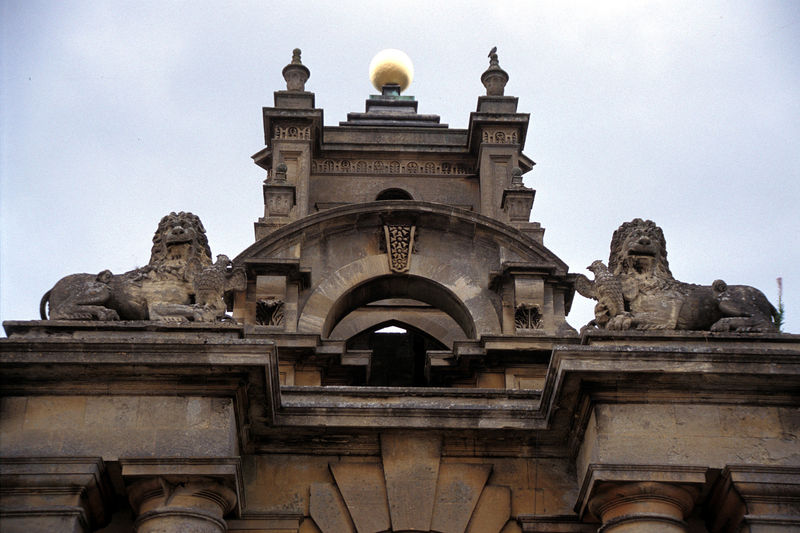
Titel: Tor zum östlichen Wirtschaftshof vom Haupthof, Turmaufbau mit zwei Allegorien des britischen Sieges über Frankreich
Künstler: John Vanbrugh
Standort: Woodstock, Oxfordshire
Institution: Blenheim Palace
Schlagwörter: adler, blau, blätter, himmel, vogel, wolken, braun, bunt, grau, säule, säulen, dach, gebäude, haus, wolke, ornament, profile, architektur, barock, stein, vögel, sonne, gold, renaissance, turm, skulptur, statue, mähne, schwanz, ansicht, bogen, fassade, giebel, rundbogen, kuppel, erhaben, bordüre, detail, symmetrie, streng, ornamente, vasen, durchgang, tor, zinnen, foto, fotografie, photographie, bögen, eingang, komposit, türme, münchen, balustrade, kugel, architrav, kapitelle, rom, kapitell, fragment, segmentbogen, fries, portal, geometrisch, sims, gesims, skulpturen, löwen, plastiken, statuen, beute, sandstein, ionisch, portikus, maul, tempel, löwe, dorisch, katzen, fotographie, stier, ornamnet, hühner, bauwerk, akanthus, raubkatzen, freimaurer, gebbäude, schussstein, footo, flankieren, bordürer, eklektizismis